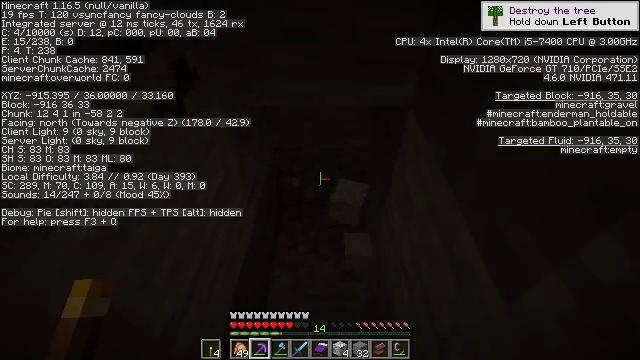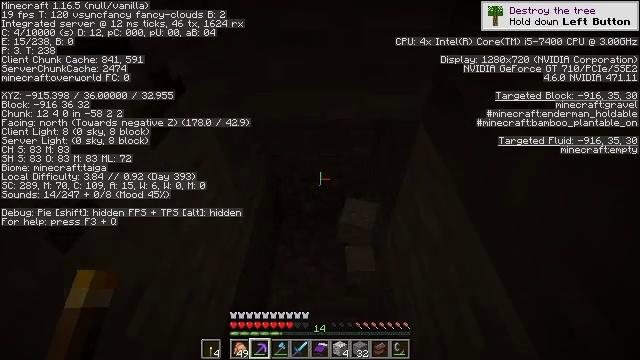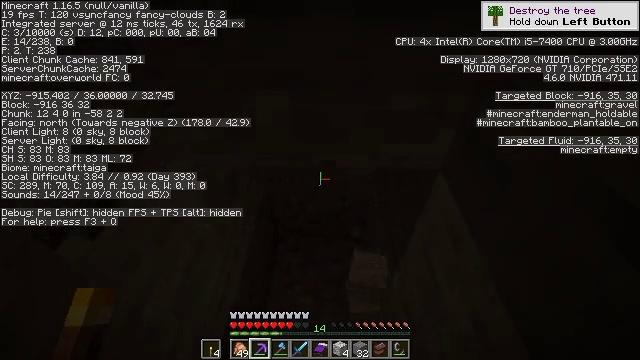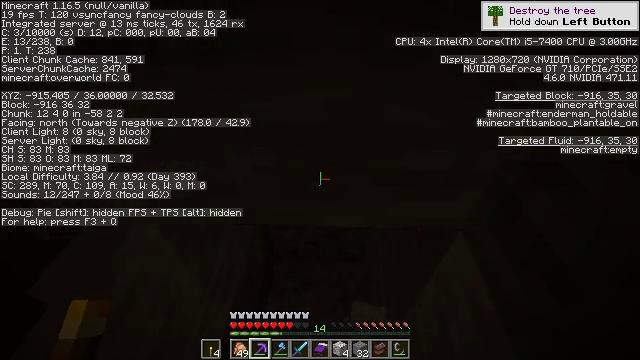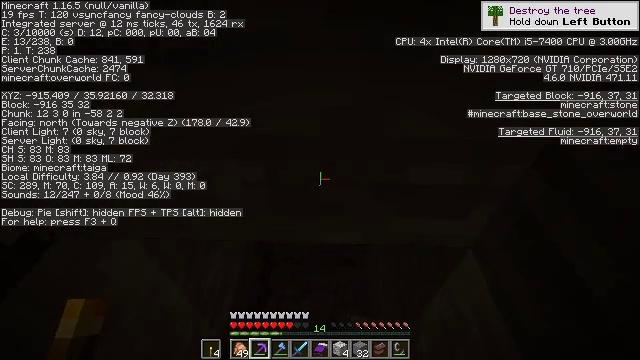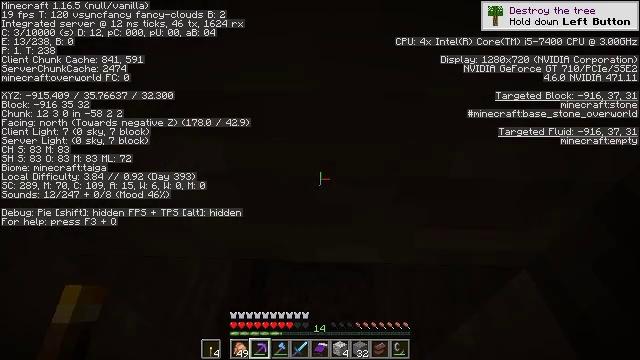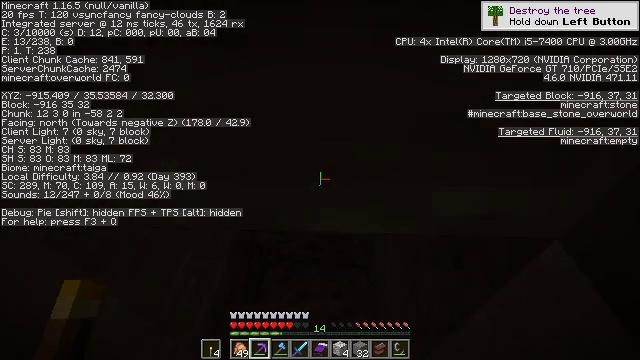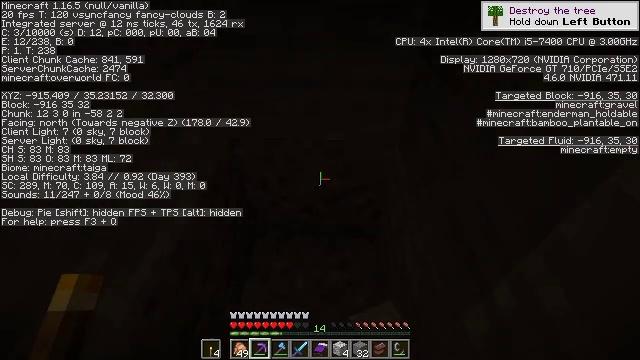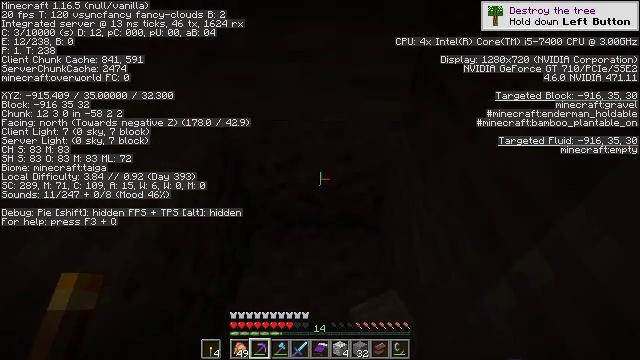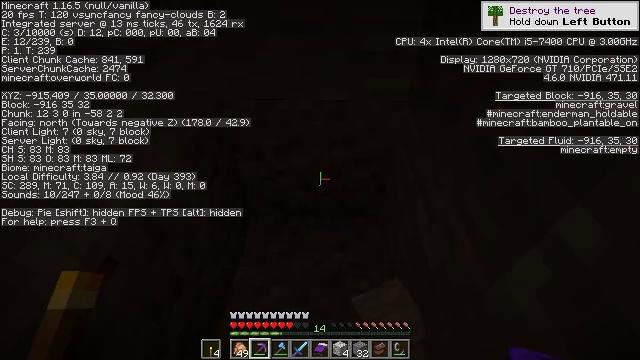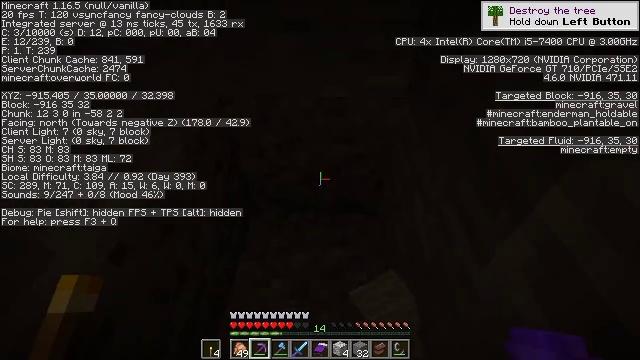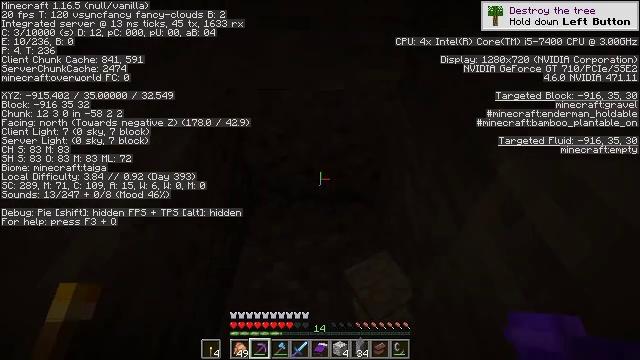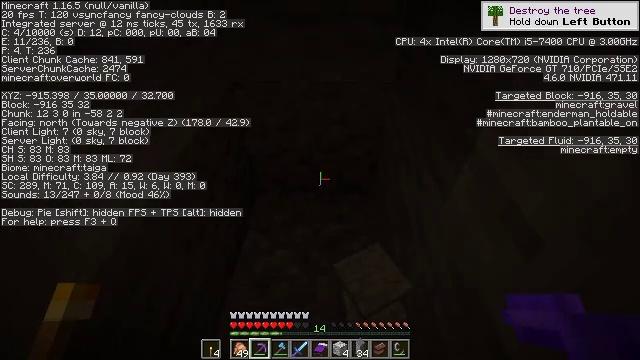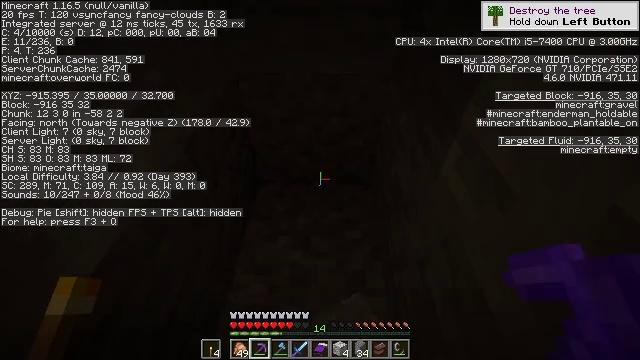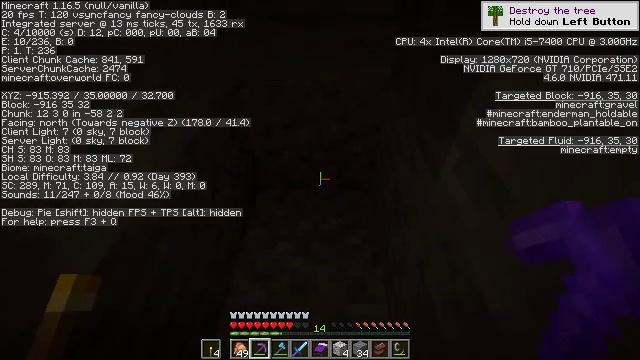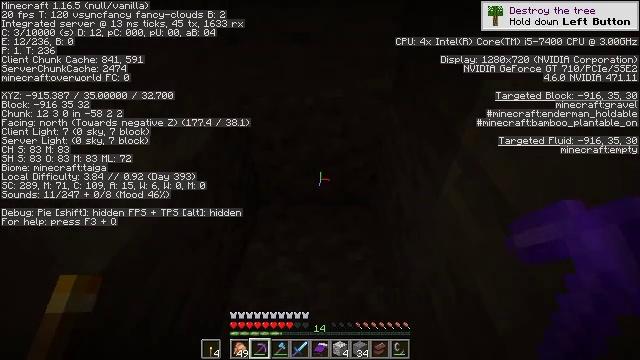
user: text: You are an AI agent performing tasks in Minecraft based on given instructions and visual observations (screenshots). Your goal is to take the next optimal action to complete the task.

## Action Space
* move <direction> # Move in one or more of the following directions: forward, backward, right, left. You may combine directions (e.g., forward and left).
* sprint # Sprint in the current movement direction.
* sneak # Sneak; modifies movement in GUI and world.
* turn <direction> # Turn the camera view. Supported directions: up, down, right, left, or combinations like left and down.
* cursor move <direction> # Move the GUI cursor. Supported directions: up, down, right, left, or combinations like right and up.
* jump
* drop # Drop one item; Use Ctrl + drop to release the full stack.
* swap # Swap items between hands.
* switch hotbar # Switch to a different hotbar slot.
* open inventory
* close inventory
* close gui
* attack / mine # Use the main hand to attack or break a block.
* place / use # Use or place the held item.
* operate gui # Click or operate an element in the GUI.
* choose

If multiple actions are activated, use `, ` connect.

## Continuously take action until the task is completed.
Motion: motion action
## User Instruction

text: Dig through gravel to clear a path.
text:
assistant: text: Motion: move forward
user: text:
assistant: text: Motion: move forward
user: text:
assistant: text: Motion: move forward
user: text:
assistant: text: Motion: move forward
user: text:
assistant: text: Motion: no_op
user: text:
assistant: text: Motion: no_op
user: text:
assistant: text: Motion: no_op
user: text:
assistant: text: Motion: no_op
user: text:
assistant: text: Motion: no_op
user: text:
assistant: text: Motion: move back
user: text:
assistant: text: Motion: move back
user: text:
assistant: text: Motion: move back
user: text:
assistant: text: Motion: move back
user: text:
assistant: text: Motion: move back, turn up
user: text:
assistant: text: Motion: move back, turn up
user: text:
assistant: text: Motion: turn left and up
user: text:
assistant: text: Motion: turn up
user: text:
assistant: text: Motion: turn up
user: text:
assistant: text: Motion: turn up
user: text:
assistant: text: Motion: turn up
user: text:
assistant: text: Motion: no_op
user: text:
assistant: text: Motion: attack / mine
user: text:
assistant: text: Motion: attack / mine
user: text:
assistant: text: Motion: attack / mine
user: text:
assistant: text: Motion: attack / mine
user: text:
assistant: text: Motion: attack / mine
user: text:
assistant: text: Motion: attack / mine
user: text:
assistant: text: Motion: attack / mine
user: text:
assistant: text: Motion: attack / mine
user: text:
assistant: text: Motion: attack / mine